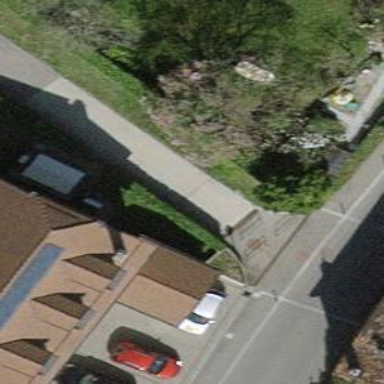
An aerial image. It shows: Bollard.